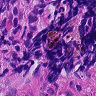
Metastatic tissue present: yes